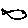
Label: fish